Question: I have the following 'GridView' which displays the 'File Name' and a 'Download' button and 'View in Browser' button:
'''
<asp:GridView ID="GridView1" ClientIDMode="Static" runat="server" AutoGenerateColumns="false" EmptyDataText = "No PDF was generated">
<Columns>
<asp:BoundField DataField="Text" HeaderText="File Name" />
<asp:BoundField DataField="Text" HeaderText="File Date" />
<asp:TemplateField>
<ItemTemplate>
<asp:LinkButton ID="lnkDownload" Text="Download" runat="server" CommandArgument='<%# Container.DataItemIndex %>' OnClick="DownloadFile" />
</ItemTemplate>
</asp:TemplateField>
<asp:TemplateField>
<ItemTemplate>
<asp:LinkButton ID="lnkView" Text="View in Browser" CommandArgument='<%# Container.DataItemIndex %>' OnClientClick="window.document.forms[0].target='blank';" runat="server" OnClick="ViewFile" />
</ItemTemplate>
</asp:TemplateField>
</Columns>
</asp:GridView>
'''
I am modifying the 'File Name' from C# using this:
'''
files.Add(new ListItem(Path.GetFileName(filePath), filePath));
'''
I want to be able to add the file modified date to the 'File Date' column for each file, so I tried to use the following line:
'''
files.Add(new ListItem(File.GetLastWriteTimeUtc(Path.GetFileName(filePath)).toString(), filePath));
'''
But that adds another row below each file name and also displays the wrong date.
Here is a screenshot:

How can I fix my code so each 'file name' column corresponds to the file's modified date in the 'file date' column?
Full code:
'''
if (!Page.IsPostBack)
{
try
{
string[] filePaths = Directory.GetFiles(@"C:\PDFGenerate");
List<ListItem> files = new List<ListItem>();
foreach (string filePath in filePaths)
{
files.Add(new ListItem(Path.GetFileName(filePath), filePath));
files.Add(new ListItem(File.GetLastWriteTime(Path.GetFileName(filePath)).ToString(), filePath));
}
GridView1.DataSource = files;
GridView1.DataBind();
}
catch (Exception ce)
{
}
//MessageBox.Show(files.Count() + ""); // displays the count for the files being displayed
}
'''
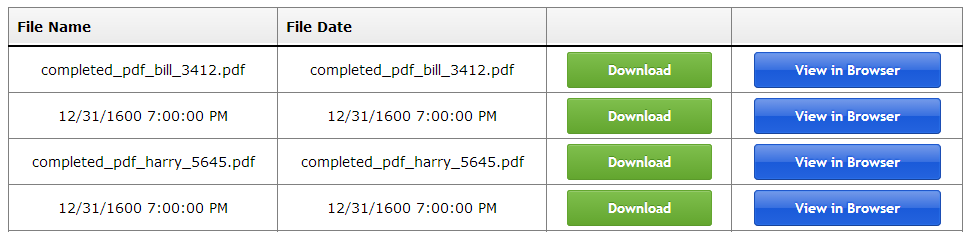
Answer: Maybe this might work:
Change the 'asp:BoundField' for the "File Date" column to this:
'''
<asp:BoundField DataField="Value" HeaderText="File Date" />
'''
And your 'foreach' to something like this:
'''
foreach (string filePath in filePaths)
{
files.Add(new ListItem(Path.GetFileName(filePath), File.GetLastWriteTime(Path.GetFileName(filePath)).ToString()));
}
'''
'ListItem' has "Text" and "Value" properties which I think get mapped to you 'asp:BoundField''s 'DataField' attribute. Then in the 'foreach' just add 1 entry per file and populate the "Text" and "Value" fields respectively.